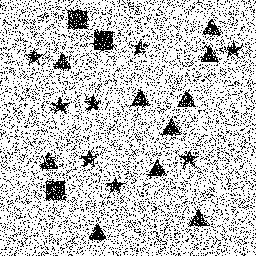
Squares: 3
Triangles: 10
Stars: 8
Total shapes: 21